已知 $m \in \mathbb{R}$，椭圆 $\Gamma: \frac{x^2}{2} + y^2 = 1$，点 $F$ 是该椭圆的右焦点，过点 $M(m,0)$ 的直线 $l$ 与椭圆 $\Gamma$ 交于不同的 $A,B$ 两点.
\begin{enumerate}
\item 当 $m=0$ 且 $l$ 的斜率为 $1$ 时，求 $|AB|$；
\item 当 $m=-1$ 时，求 $\overrightarrow{FA} \cdot \overrightarrow{FB}$ 的取值范围；
\item 是否存在实数 $m (m \neq 1)$，使得对于任意的直线 $l$、$\triangle ABF$ 都不是直角三角形.若存在，求出所有满足条件的 $m$；若不存在，请说明理由.
\end{enumerate}
【解答】
\noindent \textbf{【答案】}
\noindent (1) $\frac{4\sqrt{3}}{3}$
\noindent (2) $\left[-1, \frac{7}{2}\right]$
\noindent (3) $(0, 1) \cup \left(1, \frac{4}{3}\right)$，理由见解析

\vspace{1em}

\noindent \textbf{【知识点】} 椭圆中存在定点满足某条件问题、求椭圆中的参数及范围、求椭圆中的弦长、根据直线与椭圆的位置关系求参数或范围

\noindent \textbf{【分析】}
\noindent (1) 由题意，利用 $l$ 与椭圆联立得 $A, B$ 两点坐标，再求 $|AB|$ 的值，即可求解；
\noindent (2) 设出直线 $l$ 方程，与椭圆 $\Gamma$ 联立列韦达定理，坐标化 $\overrightarrow{FA} \cdot \overrightarrow{FB} = x_1x_2 - (x_1+x_2) + y_1y_2$，代入 $x_1x_2, \ x_1+x_2, \ y_1y_2$，得到关于 $t$ 的式子，即可求解。
\noindent (3) 设直线 $AB$ 的方程为 $x=ky+m$，联立方程组得到 $y_1+y_2, y_1y_2$，结合 $\overrightarrow{FA} \cdot \overrightarrow{FB} = 0$ 不成立，得出方程 $-k^2 + 3m^2 - 4m = 0$ 无解，进而求得实数 $m$ 的取值范围。

\noindent \textbf{【详解】}
\noindent (1) 解：由椭圆 $\Gamma: \frac{x^2}{2} + y^2 = 1$，可得 $a^2=2, b^2=1$，则 $c=\sqrt{a^2-b^2}=1$，所以 $F(1, 0)$，
当 $m=0$ 时，直线 $l: y=x$，
联立方程组 $\begin{cases} y=x \\ \frac{x^2}{2} + y^2 = 1 \end{cases}$，解得 $A\left(\frac{\sqrt{6}}{3}, \frac{\sqrt{6}}{3}\right)$，$B\left(-\frac{\sqrt{6}}{3}, -\frac{\sqrt{6}}{3}\right)$，则 $|AB| = \frac{4\sqrt{3}}{3}$。

\noindent (2) 解：当 $l$ 斜率为 0 时，由 $A(-\sqrt{2}, 0)$，$B(\sqrt{2}, 0)$，可得 $\overrightarrow{FA} \cdot \overrightarrow{FB} = -1$，
当 $l$ 斜率不存在时，由 $A\left(-1, \frac{\sqrt{2}}{2}\right), B\left(-1, -\frac{\sqrt{2}}{2}\right)$，可得 $\overrightarrow{FA} \cdot \overrightarrow{FB} = \frac{7}{2}$，
当 $l$ 斜率存在时，设直线方程为 $y=k(x+1)$，
联立方程组 $\begin{cases} y=k(x+1) \\ \frac{x^2}{2} + y^2 = 1 \end{cases}$，整理得 $(2k^2+1)x^2 + 4k^2x + 2k^2-2 = 0$，
设 $A(x_1, y_1), B(x_2, y_2)$，则 $\Delta = (4k^2)^2 - 4(2k^2+1)(2k^2-2) > 0$，
且 $x_1+x_2 = -\frac{4k^2}{2k^2+1}, x_1x_2 = \frac{2k^2-2}{2k^2+1}$，
由 $\overrightarrow{FA} = (x_1-1, y_1), \overrightarrow{FB} = (x_2-1, y_2)$，
则 $\overrightarrow{FA} \cdot \overrightarrow{FB} = x_1x_2 - (x_1+x_2) + y_1y_2 + 1 = x_1x_2 - (x_1+x_2) + 1 + k(x_1+1) \cdot k(x_2+1)$
$= (k^2+1)x_1x_2 + (k^2-1)(x_1+x_2) + k^2+1$
$= (k^2+1) \cdot \frac{2k^2-2}{2k^2+1} - (k^2-1) \cdot \frac{4k^2}{2k^2+1} + k^2+1 = \frac{7k^2-1}{2k^2+1}$，
令 $t=2k^2+1$，可得 $k^2 = \frac{t-1}{2}$ 且 $t \ge 1$，则 $\frac{7k^2-1}{2k^2+1} = \frac{\frac{7}{2}t - \frac{9}{2}}{t} = \frac{7}{2} - \frac{9}{2t} \in \left[-1, \frac{7}{2}\right)$，
综上可得，$\overrightarrow{FA} \cdot \overrightarrow{FB}$ 的取值范围为 $\left[-1, \frac{7}{2}\right]$。

\noindent (3) 解：设直线 $AB$ 的方程为 $x=ky+m$
联立方程组 $\begin{cases} x=ky+m \\ \frac{x^2}{2} + y^2 = 1 \end{cases}$，整理得 $(k^2+2)y^2 + 2kmy + m^2-2 = 0$，
设 $A(x_1, y_1), B(x_2, y_2)$，则 $\Delta = (2km)^2 - 4(k^2+2)(m^2-2) > 0$，
且 $y_1+y_2 = -\frac{2km}{k^2+2}, y_1y_2 = \frac{m^2-2}{k^2+2}$，
设 $T = \overrightarrow{FA} \cdot \overrightarrow{FB} = (x_1-1, y_1)(x_2-1, y_2) = x_1x_2 + y_1y_2 - (x_1+x_2) + 1$，
因为 $x_1+x_2 = k(y_1+y_2) + 2m$，$x_1x_2 = k^2y_1y_2 + mk(y_1+y_2) + m^2$，
所以 $T = (k^2+1)y_1y_2 + k(m-1)(y_1+y_2) + (m-1)^2$
$= (k^2+1) \frac{m^2-2}{k^2+2} - k(m-1) \cdot \frac{2km}{k^2+2} + (m-1)^2 = \frac{-k^2 + 3m^2 - 4m}{k^2+2}$，
要使得 $\triangle ABF$ 都不是直角三角形，只需 $\overrightarrow{FA} \cdot \overrightarrow{FB} = 0$ 不成立，
即方程 $-k^2 + 3m^2 - 4m = 0$ 无解，即 $k^2 = 3m^2 - 4m$ 无解，
所以 $3m^2 - 4m < 0$，解得 $0 < m < \frac{4}{3}$，
又因为 $m \neq 1$，所以实数 $m$ 的取值范围为 $(0, 1) \cup \left(1, \frac{4}{3}\right)$。

\noindent \textbf{【点睛】} 方法点睛：解答圆锥曲线的最值与范围问题的方法与策略：

\noindent (1) 几何转化代数法：若题目的条件和结论能明显体现几何特征和意义，则考虑利用圆锥曲线的定义、图形、几何性质来解决；
\noindent (2) 函数取值法：若题目的条件和结论的几何特征不明显，则可以建立目标函数，再求这个函数的最值（或值域），常用方法：(1) 配方法；(2) 基本不等式法；(3) 单调性法；(4) 三角换元法；(5) 导数法等，要特别注意自变量的取值范围；
\noindent 3、涉及直线与圆锥曲线的综合问题：通常设出直线方程，与圆锥曲线联立方程组，结合根与系数的关系，合理进行转化运算求解，同时抓住直线与圆锥曲线的几何特征应用。

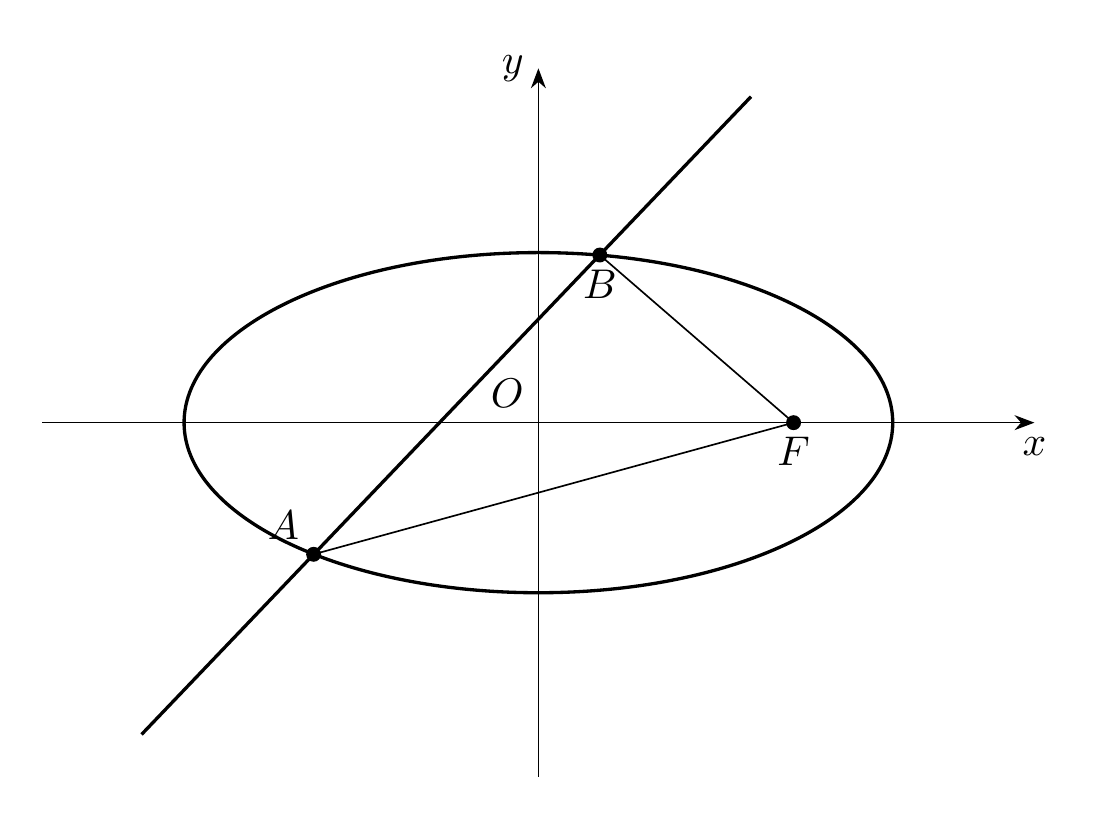